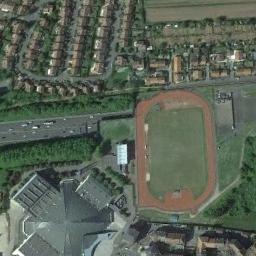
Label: ground_track_field